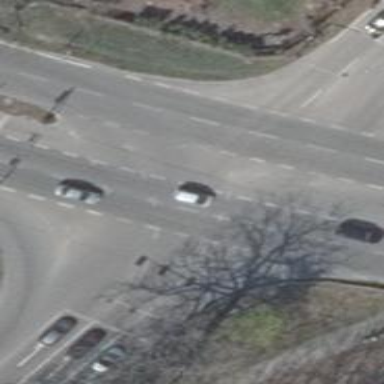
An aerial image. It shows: Secondary road with asphalt surface.